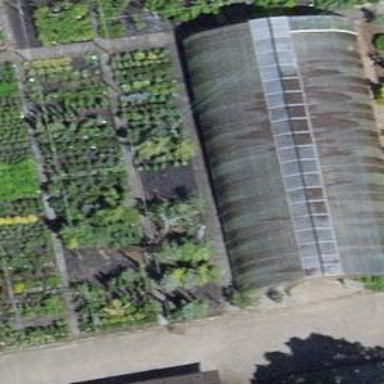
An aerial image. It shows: Greenhouse.